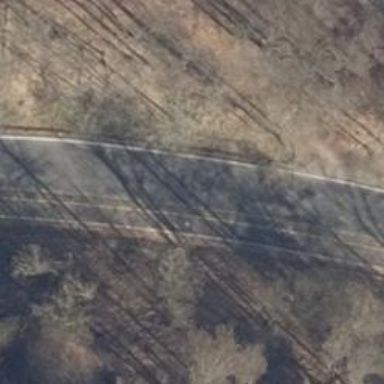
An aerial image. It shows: Secondary road with asphalt surface.